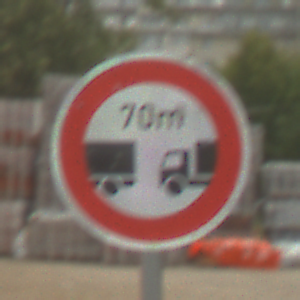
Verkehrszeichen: VerbotUnterschreitenMindestabstand
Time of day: MorningAfternoon
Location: Outdoor (Suburban)
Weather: PartlyCloudy
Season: NotSpecified
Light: Natural